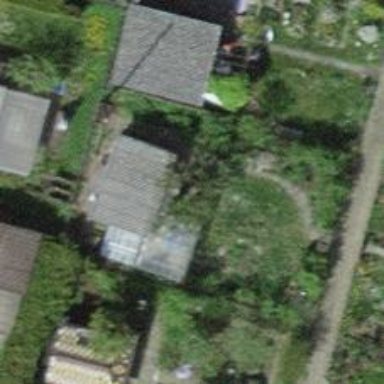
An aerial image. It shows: Allotment house.